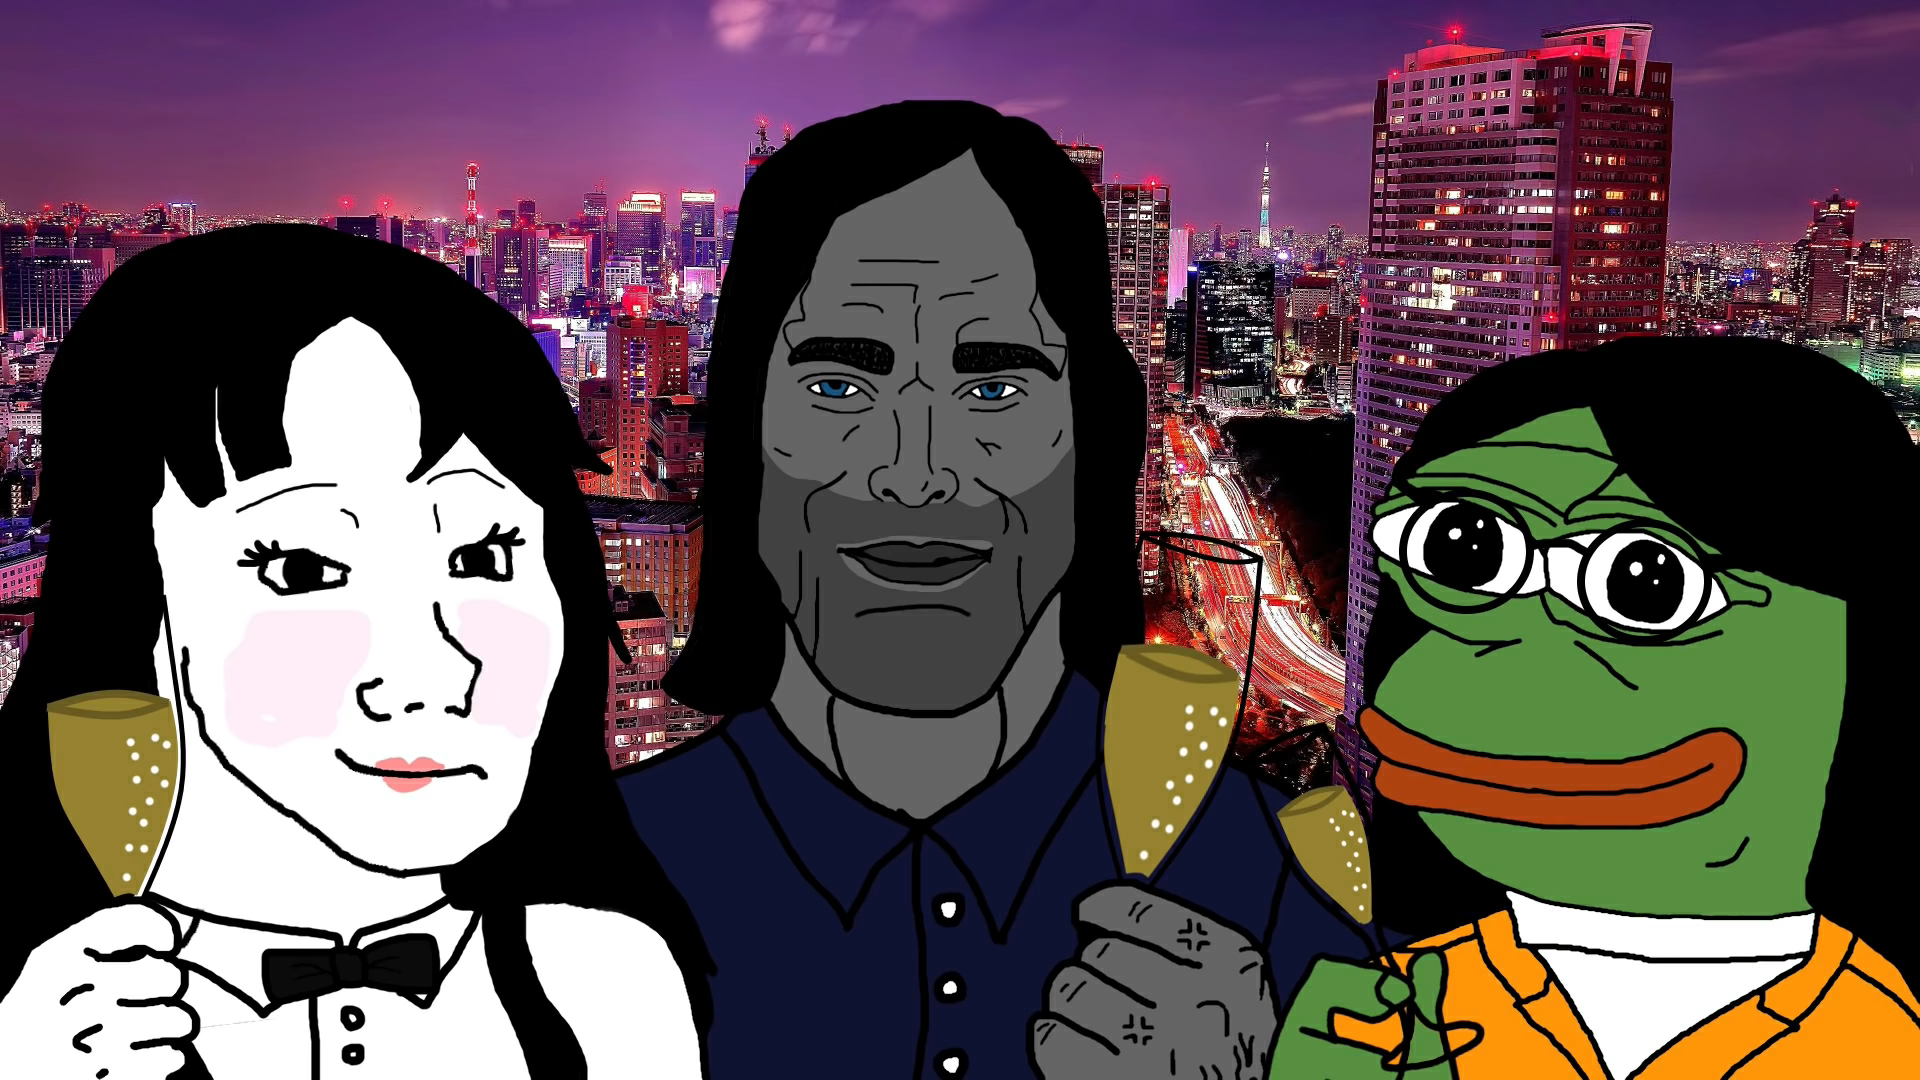
Label: 5_Grey_Chad